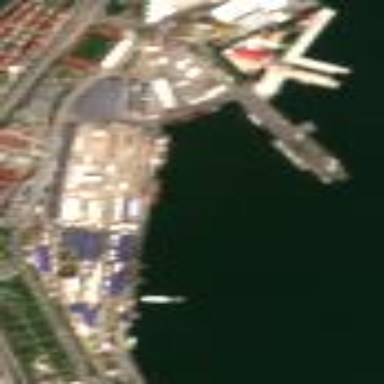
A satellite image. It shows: Harbour area.